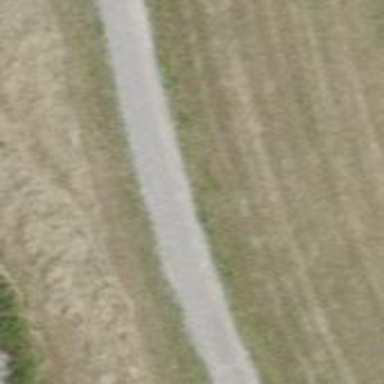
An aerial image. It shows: Track with fine gravel surface. The track has grade2 tracktype.